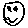
Label: smiley face